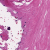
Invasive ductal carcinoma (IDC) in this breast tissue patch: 0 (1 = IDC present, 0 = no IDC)